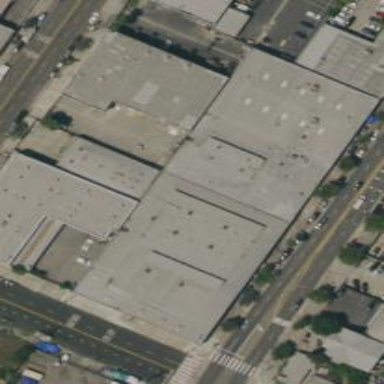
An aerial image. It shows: Warehouse building.